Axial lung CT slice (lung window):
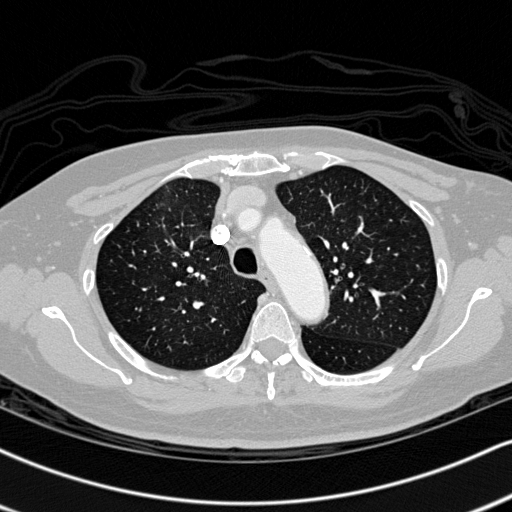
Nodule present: no